Field crop: maize
Growth stage: 2
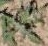
Species: atriplex